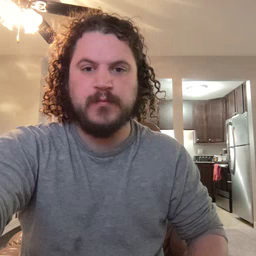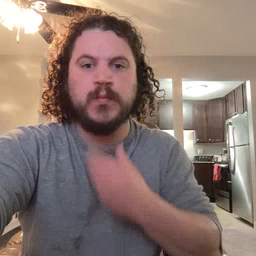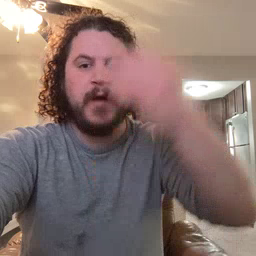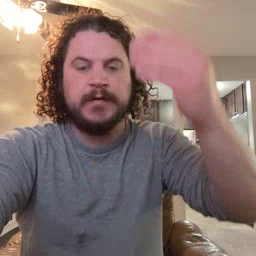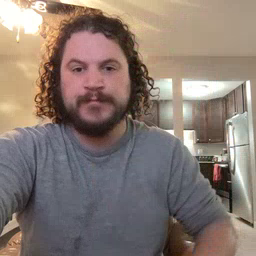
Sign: giraffe